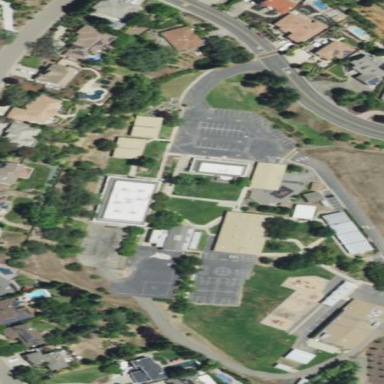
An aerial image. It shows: School.